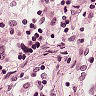
Metastatic tissue present: no